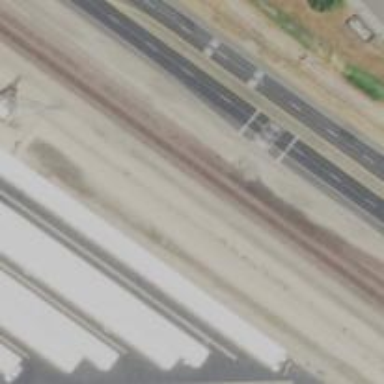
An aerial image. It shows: Railway siding for service.